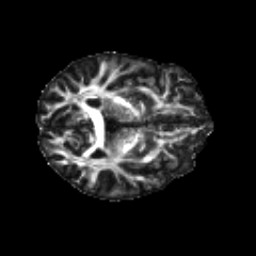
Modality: FA
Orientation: axial
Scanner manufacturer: siemens
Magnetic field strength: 3 T
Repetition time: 4.16 s
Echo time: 0.0806 s